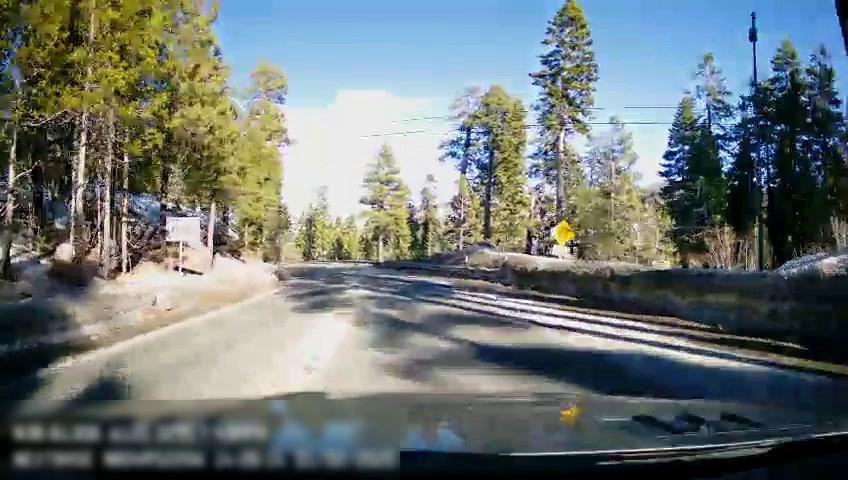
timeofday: Day
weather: Snowy
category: Drivable Space
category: Traffic | Signs